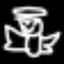
Label: angel